Interaction volume radius: 10 \u00c5
Interaction volume height: 45 \u00c5
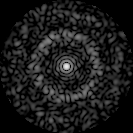
Disorder parameter: 0.8332